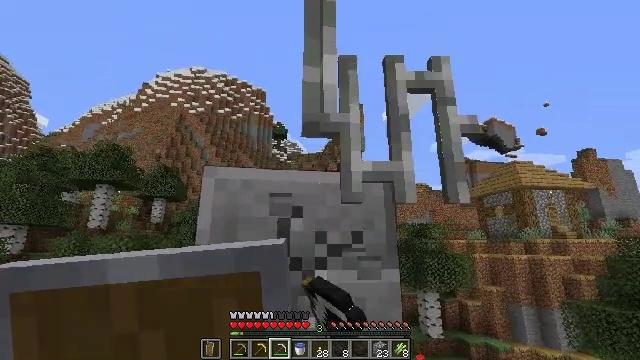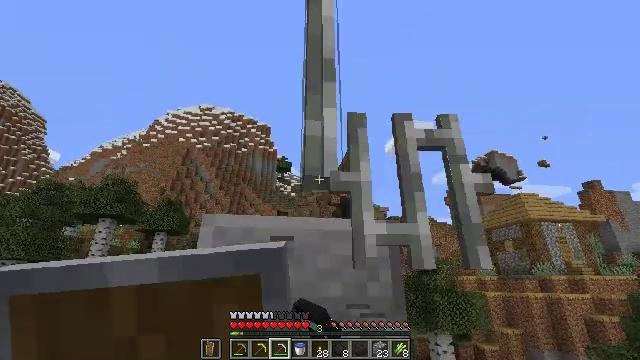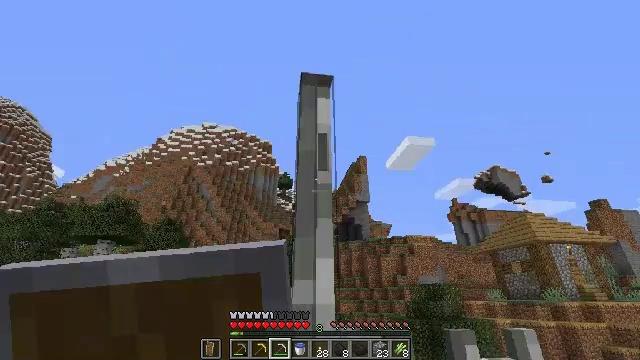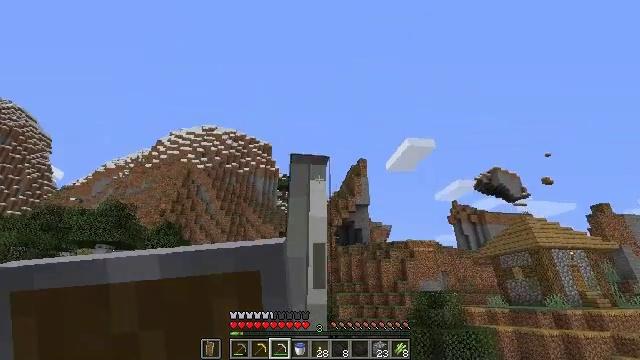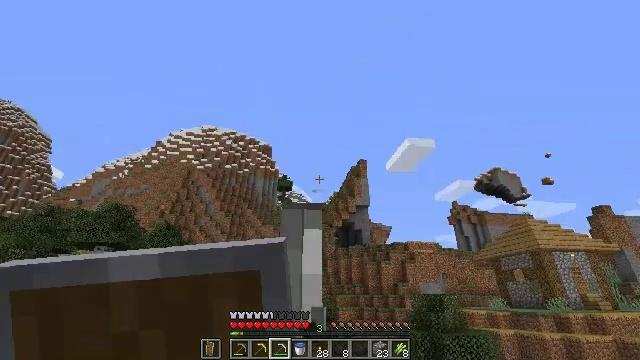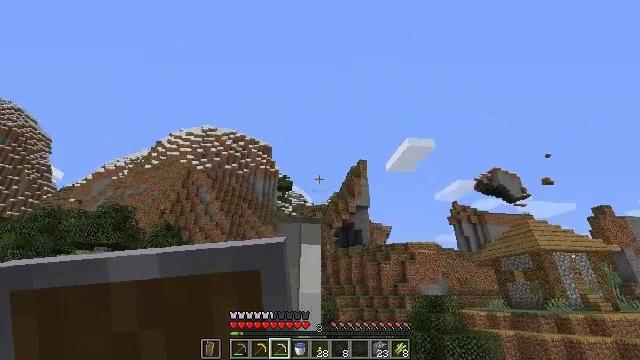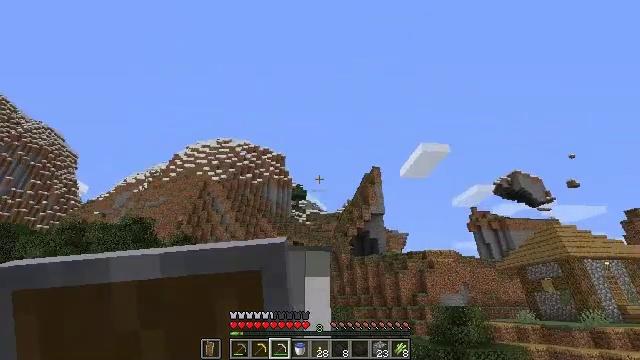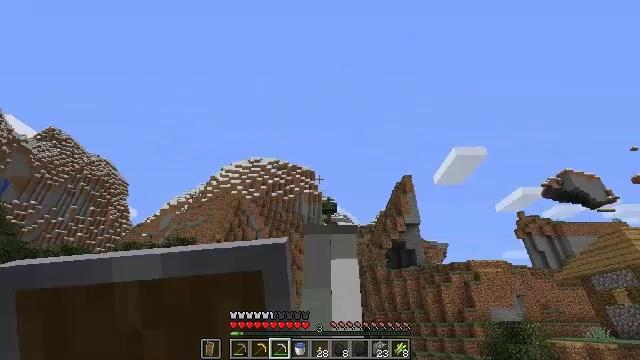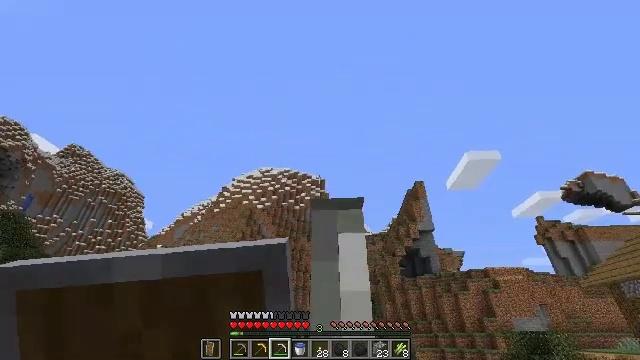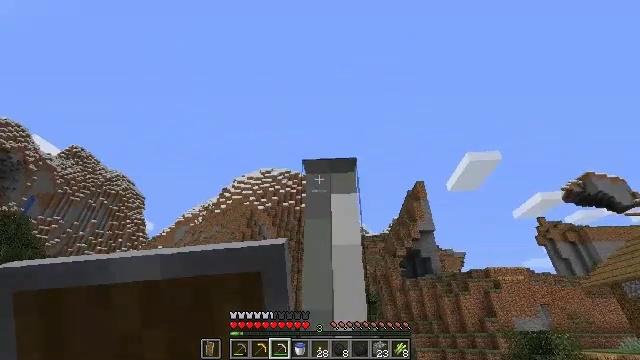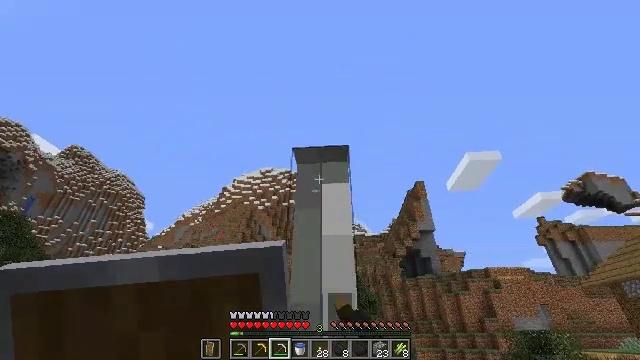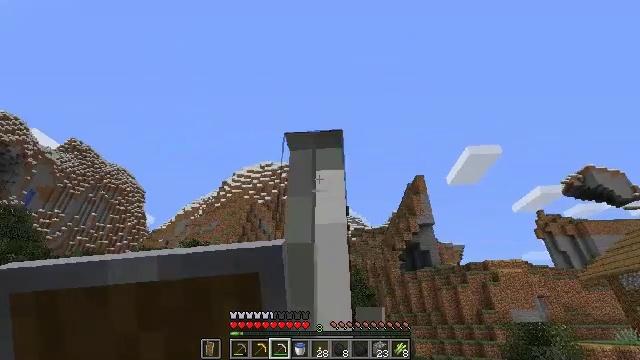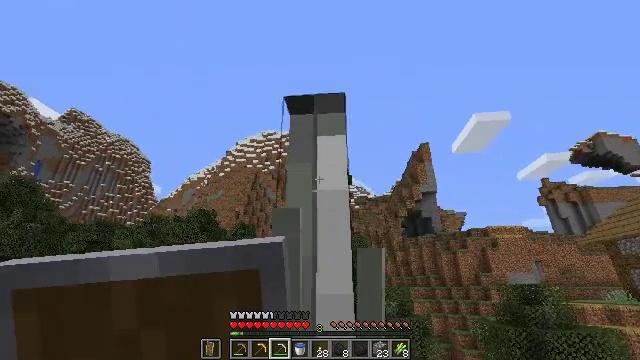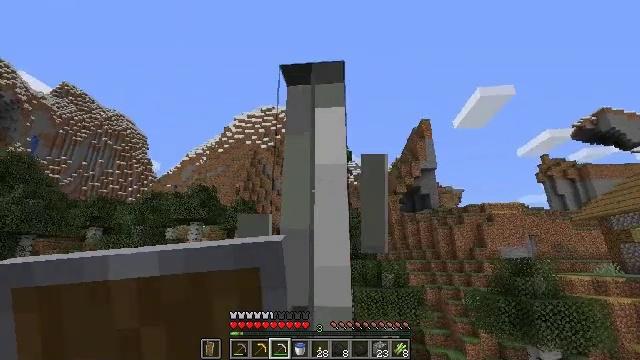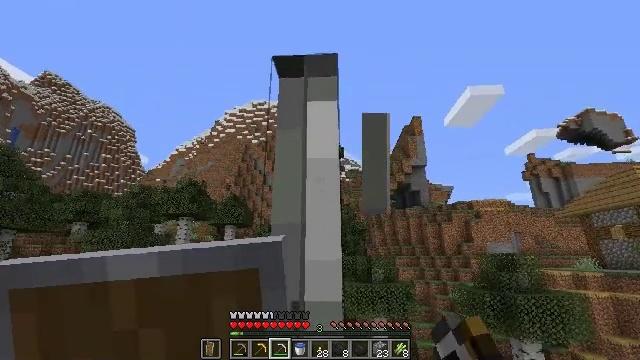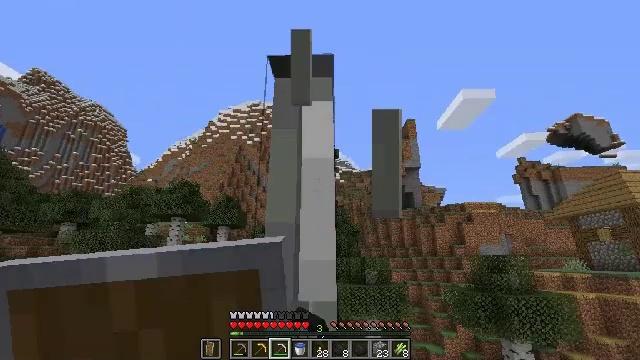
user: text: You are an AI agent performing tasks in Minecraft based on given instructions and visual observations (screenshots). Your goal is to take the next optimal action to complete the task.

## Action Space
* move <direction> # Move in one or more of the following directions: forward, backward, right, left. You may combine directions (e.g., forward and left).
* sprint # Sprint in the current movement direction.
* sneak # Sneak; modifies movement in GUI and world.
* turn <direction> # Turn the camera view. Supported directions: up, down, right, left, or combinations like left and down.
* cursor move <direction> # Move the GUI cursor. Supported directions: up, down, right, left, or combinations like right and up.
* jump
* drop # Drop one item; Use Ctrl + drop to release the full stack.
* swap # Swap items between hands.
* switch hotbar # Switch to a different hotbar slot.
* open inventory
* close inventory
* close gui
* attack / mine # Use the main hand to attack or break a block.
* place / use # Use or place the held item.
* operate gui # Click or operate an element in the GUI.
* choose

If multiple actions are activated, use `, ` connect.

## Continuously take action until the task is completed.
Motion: motion action
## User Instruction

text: Collect iron bars by breaking them.
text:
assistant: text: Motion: move forward, turn up, attack / mine, jump
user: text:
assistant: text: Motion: move forward, turn up, attack / mine, jump
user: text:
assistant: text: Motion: move forward, attack / mine, jump
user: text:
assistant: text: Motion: move forward, attack / mine, jump
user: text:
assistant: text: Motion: move forward, attack / mine, jump
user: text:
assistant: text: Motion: turn left and up, attack / mine
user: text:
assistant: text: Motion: turn left and up, attack / mine
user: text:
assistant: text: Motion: turn left and up, attack / mine
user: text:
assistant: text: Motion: attack / mine
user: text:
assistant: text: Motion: attack / mine
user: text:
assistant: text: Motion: turn down, attack / mine
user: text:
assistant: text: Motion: turn down, attack / mine
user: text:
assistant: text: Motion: turn down, attack / mine
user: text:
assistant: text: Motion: turn right, attack / mine
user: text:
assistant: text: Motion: turn right, attack / mine
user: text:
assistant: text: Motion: attack / mine
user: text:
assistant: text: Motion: attack / mine
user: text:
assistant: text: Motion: turn left, attack / mine
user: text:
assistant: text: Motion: turn left, attack / mine
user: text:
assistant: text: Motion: attack / mine
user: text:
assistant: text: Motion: turn down, attack / mine
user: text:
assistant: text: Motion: attack / mine
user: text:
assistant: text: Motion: turn down, attack / mine
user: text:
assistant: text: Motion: turn down, attack / mine
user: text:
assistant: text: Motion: turn down, attack / mine
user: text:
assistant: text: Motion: turn down, attack / mine
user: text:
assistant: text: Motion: attack / mine
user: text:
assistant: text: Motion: attack / mine
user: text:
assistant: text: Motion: turn down, attack / mine
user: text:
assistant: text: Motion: turn down, attack / mine